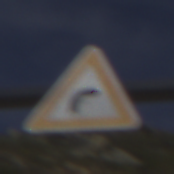
Verkehrszeichen: KurveRechts
Umgebung: Outdoor, RoadRail
Tageszeit: MorningAfternoon
Wetter: PartlyCloudy
Licht: Natural
Jahreszeit: NotSpecified
Kontrast: HighContrast